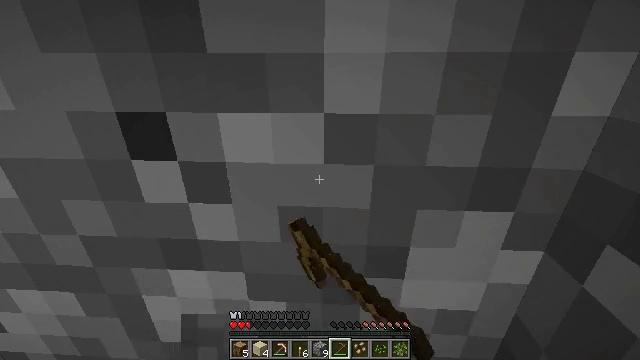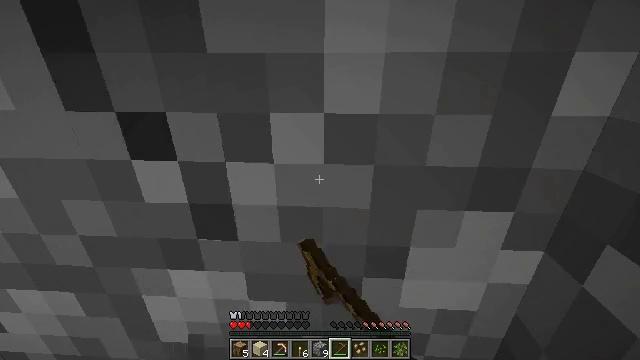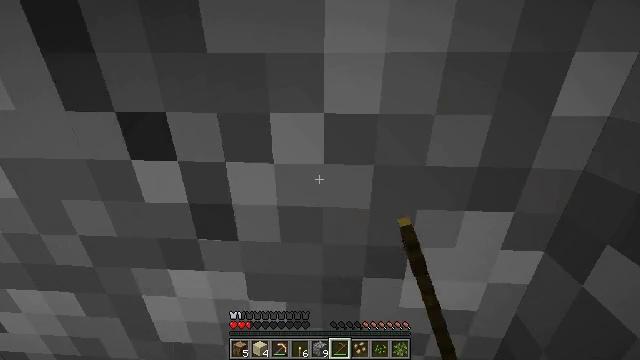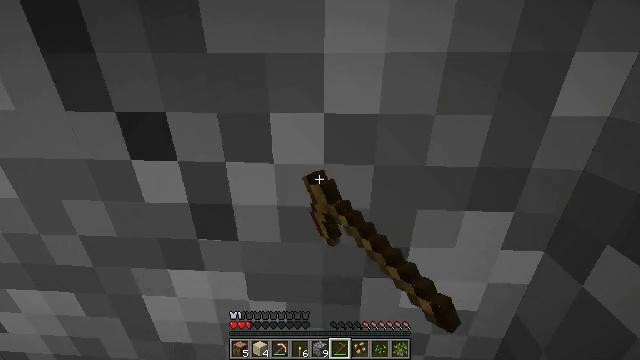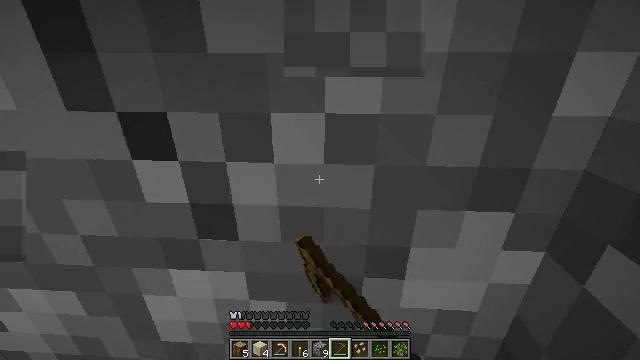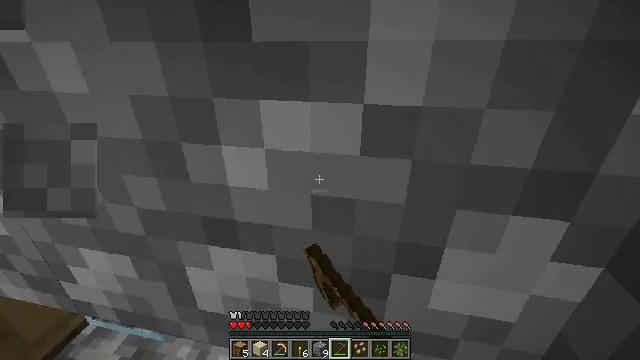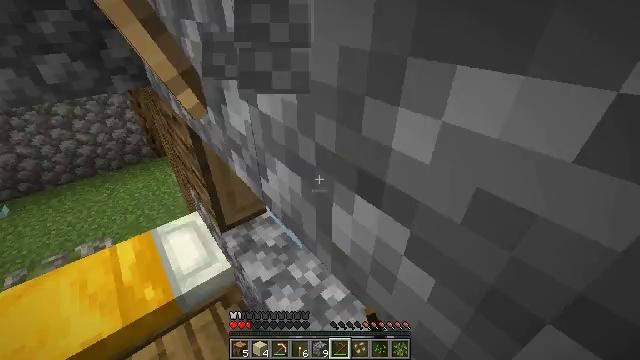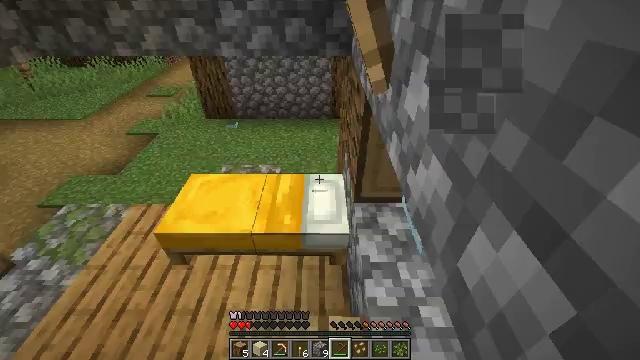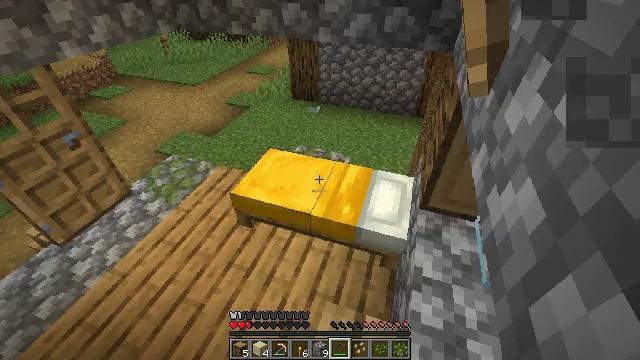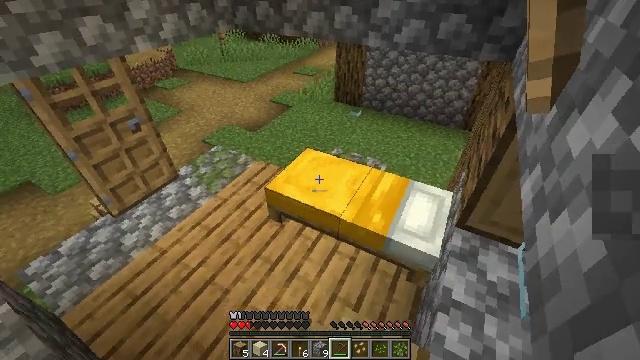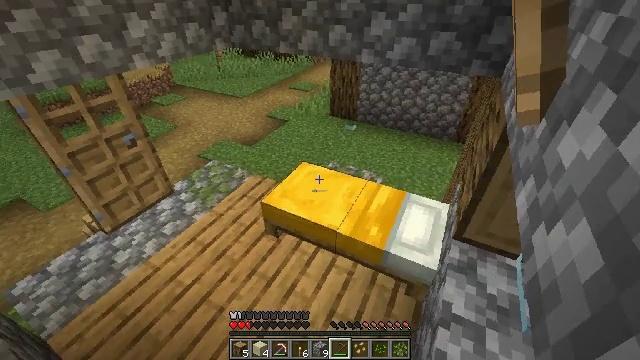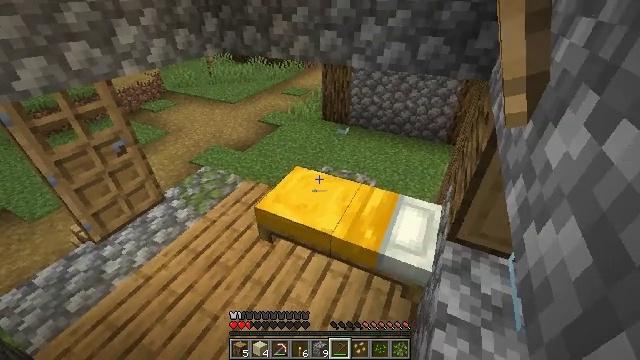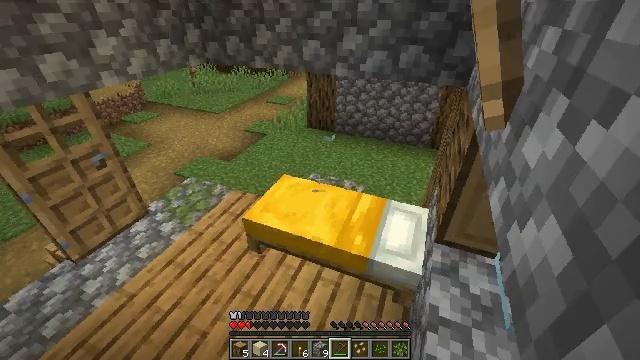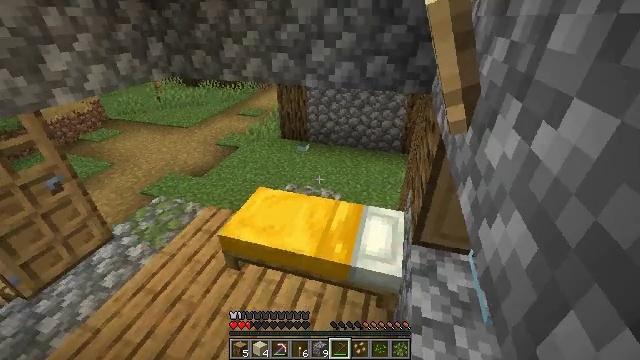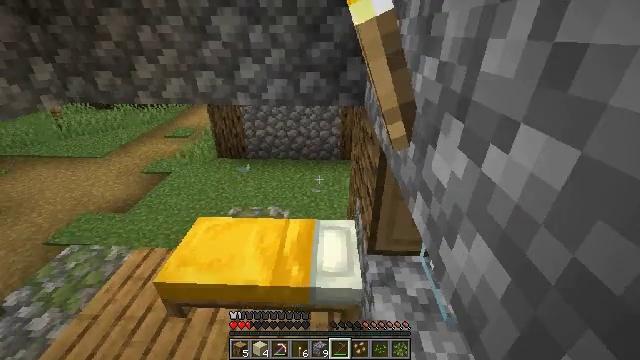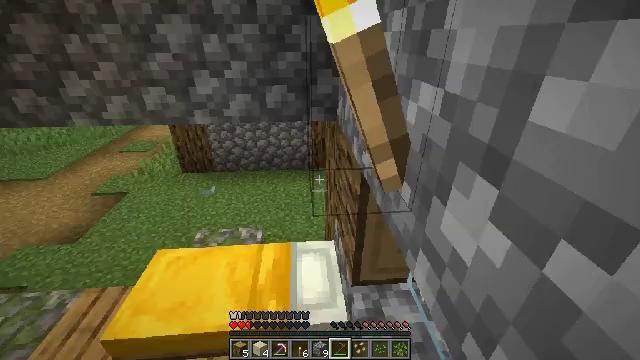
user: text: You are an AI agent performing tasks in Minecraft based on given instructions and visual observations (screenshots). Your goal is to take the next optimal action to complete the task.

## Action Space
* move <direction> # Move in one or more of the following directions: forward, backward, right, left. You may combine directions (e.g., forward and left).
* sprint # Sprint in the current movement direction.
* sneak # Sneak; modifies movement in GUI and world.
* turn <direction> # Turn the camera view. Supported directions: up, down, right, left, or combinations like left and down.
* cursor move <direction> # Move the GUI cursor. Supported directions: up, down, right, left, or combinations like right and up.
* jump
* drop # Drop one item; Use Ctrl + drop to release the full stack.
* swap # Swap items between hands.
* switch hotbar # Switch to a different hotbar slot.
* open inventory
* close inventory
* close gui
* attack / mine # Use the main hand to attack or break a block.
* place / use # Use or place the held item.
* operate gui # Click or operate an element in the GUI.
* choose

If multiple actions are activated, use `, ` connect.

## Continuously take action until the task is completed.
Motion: motion action
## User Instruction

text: Cut down the tree and harvest oak logs.
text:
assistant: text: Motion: attack / mine
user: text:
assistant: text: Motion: attack / mine
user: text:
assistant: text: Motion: attack / mine
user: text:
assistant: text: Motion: attack / mine
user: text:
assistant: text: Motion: turn left and down
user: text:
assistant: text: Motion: turn left and down
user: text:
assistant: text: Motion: turn left and down
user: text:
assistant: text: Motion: turn left and down
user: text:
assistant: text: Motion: turn left
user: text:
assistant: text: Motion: turn right and up
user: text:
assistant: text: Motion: turn right
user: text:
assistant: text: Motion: turn right and up
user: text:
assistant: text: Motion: move forward, turn right and up
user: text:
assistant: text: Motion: move forward, turn right and up
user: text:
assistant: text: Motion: move forward, turn right and up
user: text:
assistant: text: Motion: move forward, turn right
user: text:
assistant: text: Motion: move forward, turn right
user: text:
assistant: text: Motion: move forward, turn right
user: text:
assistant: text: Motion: move forward, turn right
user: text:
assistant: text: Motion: move forward
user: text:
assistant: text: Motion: move forward
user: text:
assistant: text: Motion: move forward
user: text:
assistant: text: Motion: move forward
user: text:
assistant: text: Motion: move forward
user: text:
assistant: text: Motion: no_op
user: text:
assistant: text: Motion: turn right
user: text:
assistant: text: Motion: turn right
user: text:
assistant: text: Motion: turn right, attack / mine
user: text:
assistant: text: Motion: turn right and down, attack / mine
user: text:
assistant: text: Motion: turn right and down, attack / mine